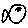
Label: fish